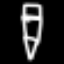
Label: pencil